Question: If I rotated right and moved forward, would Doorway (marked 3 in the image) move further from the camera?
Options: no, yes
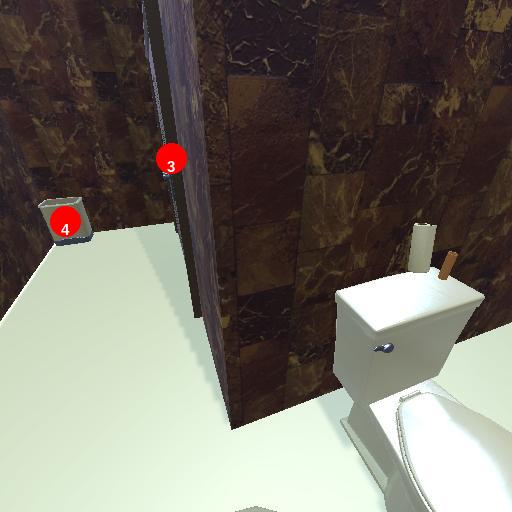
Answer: no